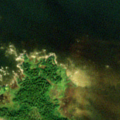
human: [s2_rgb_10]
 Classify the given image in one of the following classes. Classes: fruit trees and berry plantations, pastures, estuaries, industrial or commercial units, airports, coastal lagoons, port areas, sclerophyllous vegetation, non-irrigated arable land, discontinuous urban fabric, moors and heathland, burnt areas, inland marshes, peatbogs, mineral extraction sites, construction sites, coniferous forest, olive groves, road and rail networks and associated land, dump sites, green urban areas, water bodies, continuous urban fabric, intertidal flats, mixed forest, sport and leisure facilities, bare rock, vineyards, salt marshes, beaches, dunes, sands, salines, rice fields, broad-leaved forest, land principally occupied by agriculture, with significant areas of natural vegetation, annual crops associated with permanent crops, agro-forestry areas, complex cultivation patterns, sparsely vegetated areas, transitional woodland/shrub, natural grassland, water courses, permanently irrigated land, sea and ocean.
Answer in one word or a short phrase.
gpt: broad-leaved forest, sea and ocean